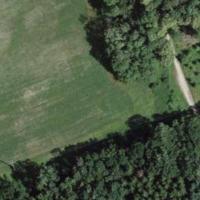
EUNIS habitat code: 44
Species observed at this site:
Picea abies
Taxus baccata
Lamium maculatum